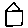
Label: house